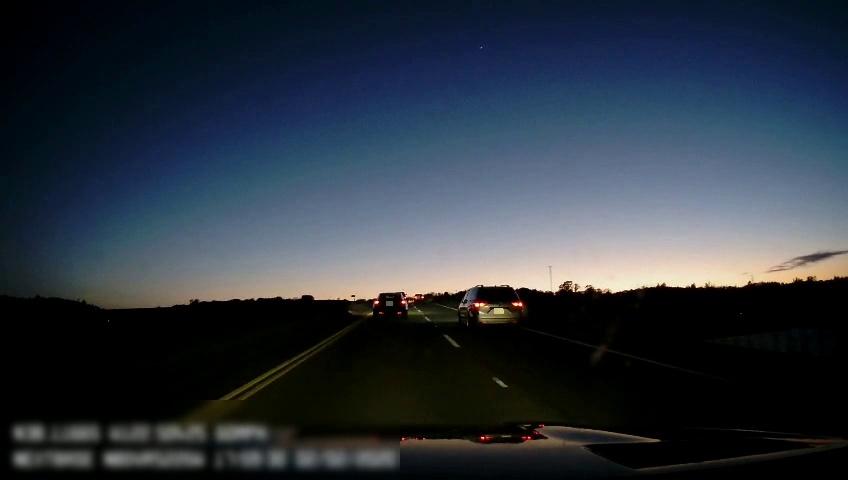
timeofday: Dusk/Dawn/Twilight
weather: Sunny
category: Drivable Space
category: Vehicles | SUV
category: Vehicles | Car
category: Vehicles | Car
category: Lanes | Current Lane
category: Lanes | Current Lane
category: Lanes | Alternate Lane